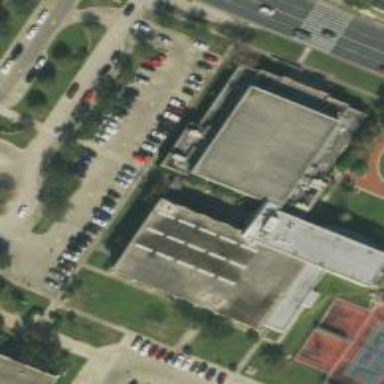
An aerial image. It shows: College building.